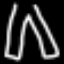
Label: pants